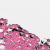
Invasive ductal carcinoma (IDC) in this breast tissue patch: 0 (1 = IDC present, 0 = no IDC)